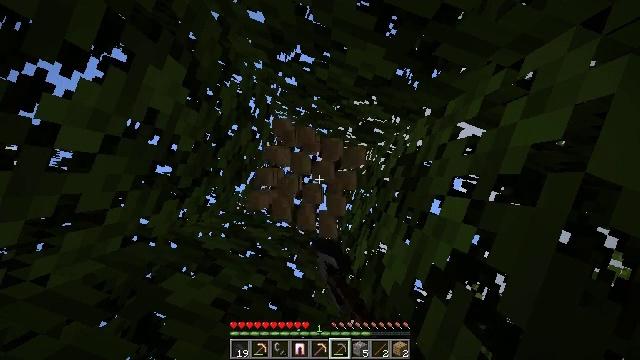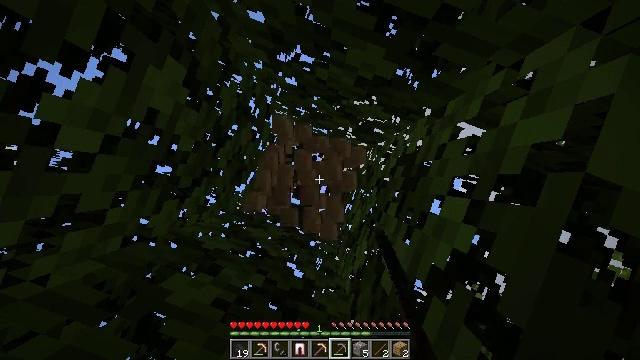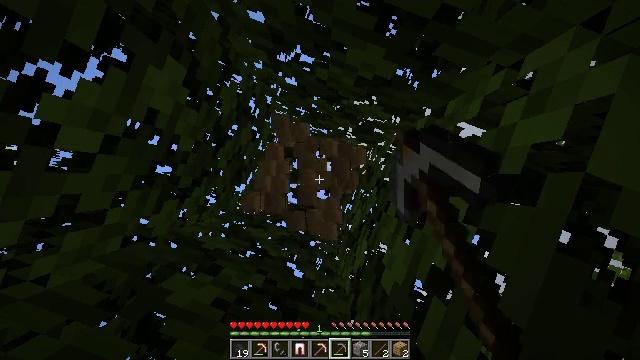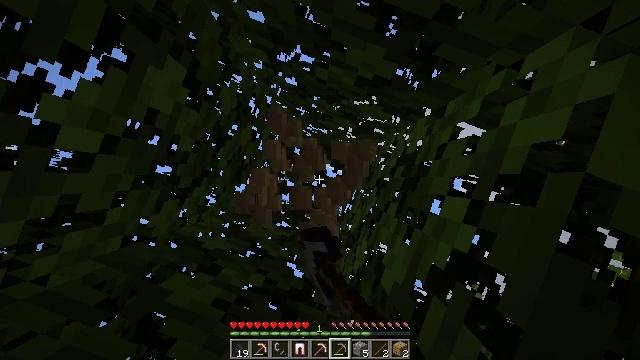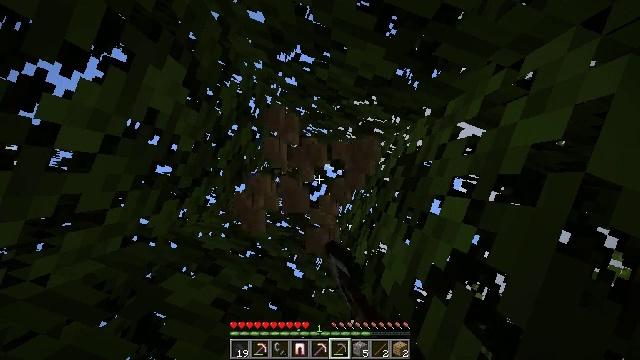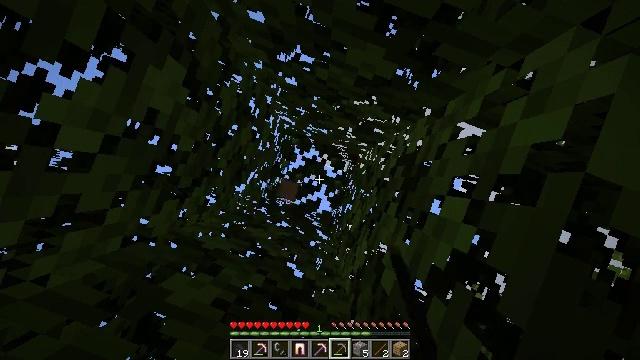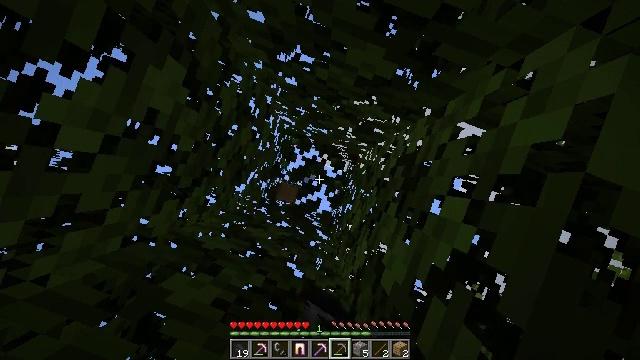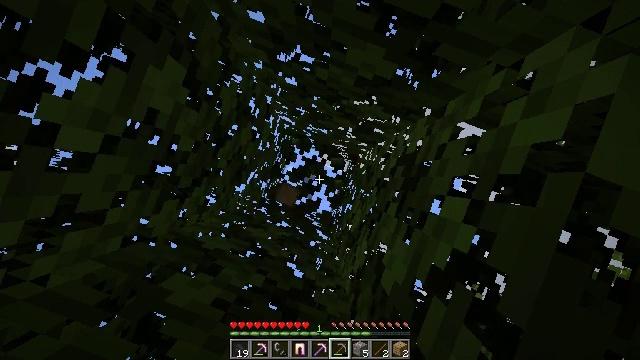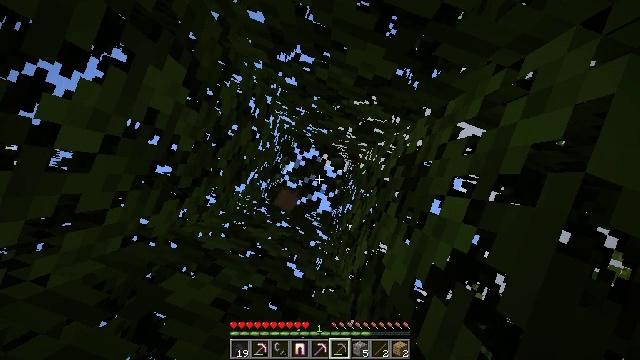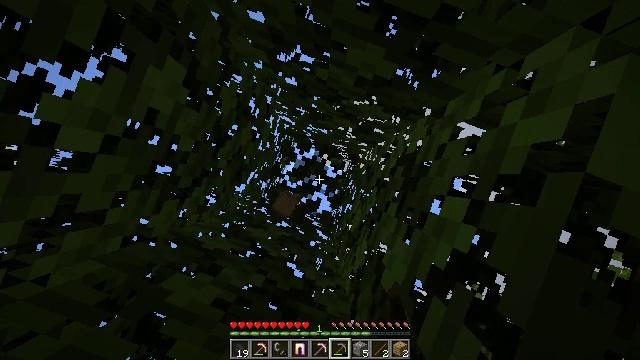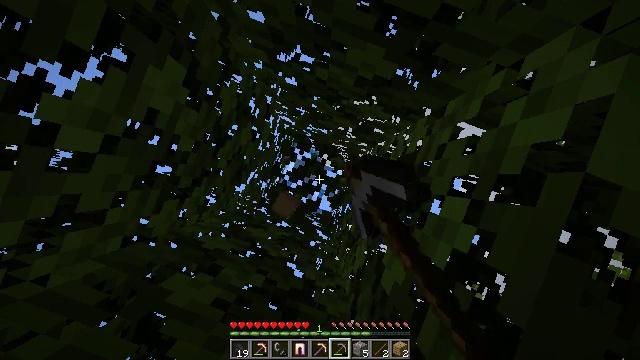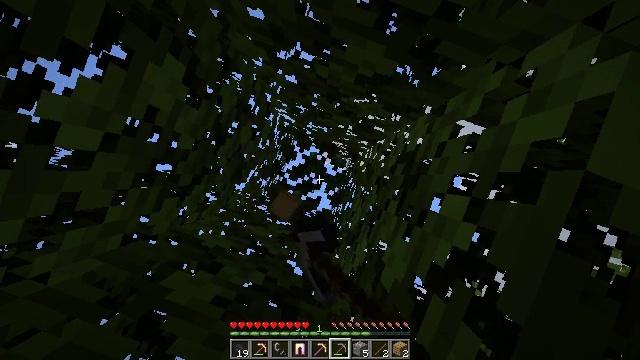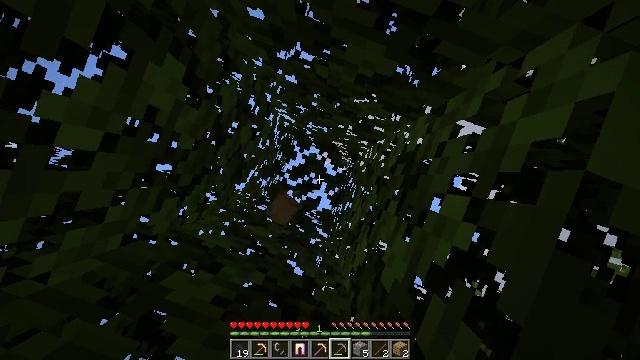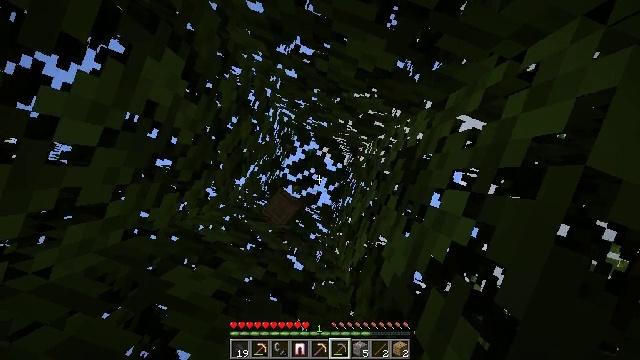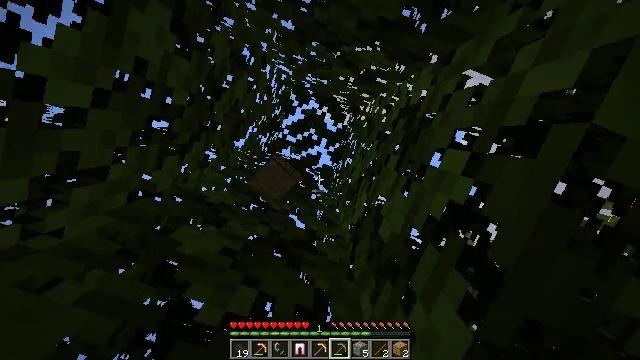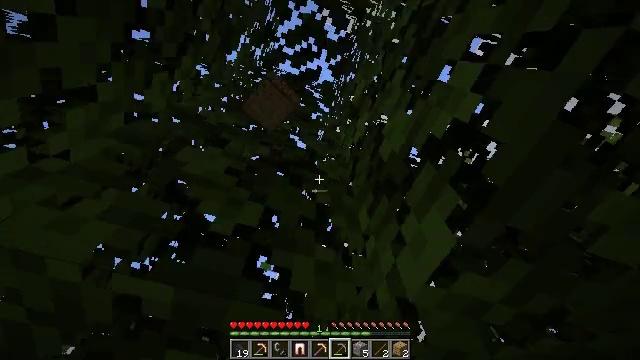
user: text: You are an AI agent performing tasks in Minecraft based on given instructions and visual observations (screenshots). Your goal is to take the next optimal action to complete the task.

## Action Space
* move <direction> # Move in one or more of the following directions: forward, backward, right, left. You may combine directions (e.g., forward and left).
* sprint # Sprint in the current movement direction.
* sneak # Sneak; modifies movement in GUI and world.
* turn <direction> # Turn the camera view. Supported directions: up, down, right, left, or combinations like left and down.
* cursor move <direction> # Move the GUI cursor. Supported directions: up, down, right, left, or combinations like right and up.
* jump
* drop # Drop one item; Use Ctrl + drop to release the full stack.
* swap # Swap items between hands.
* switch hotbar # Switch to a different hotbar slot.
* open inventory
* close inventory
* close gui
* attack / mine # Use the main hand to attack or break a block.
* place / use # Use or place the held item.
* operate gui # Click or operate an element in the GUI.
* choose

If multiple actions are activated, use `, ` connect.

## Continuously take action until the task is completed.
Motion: motion action
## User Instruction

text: Gather oak logs from trees.
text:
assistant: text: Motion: attack / mine
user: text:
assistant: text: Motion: attack / mine
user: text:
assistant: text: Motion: attack / mine
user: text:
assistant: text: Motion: attack / mine
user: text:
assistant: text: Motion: attack / mine
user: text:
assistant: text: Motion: attack / mine
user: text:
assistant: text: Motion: attack / mine
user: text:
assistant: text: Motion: attack / mine
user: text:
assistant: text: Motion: attack / mine
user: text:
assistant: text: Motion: attack / mine
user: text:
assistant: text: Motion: no_op
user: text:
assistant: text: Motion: no_op
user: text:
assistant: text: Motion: turn down
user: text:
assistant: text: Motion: turn down
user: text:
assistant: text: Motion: turn down
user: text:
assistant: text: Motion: turn down
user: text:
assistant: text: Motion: turn down
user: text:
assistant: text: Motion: turn left and down
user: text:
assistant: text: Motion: turn down
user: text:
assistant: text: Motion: turn down
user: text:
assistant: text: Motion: no_op
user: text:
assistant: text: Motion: no_op
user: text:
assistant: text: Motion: no_op
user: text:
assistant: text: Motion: no_op
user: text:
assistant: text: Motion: turn up
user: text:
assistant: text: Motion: turn left and up
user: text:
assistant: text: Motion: move forward, turn left and up
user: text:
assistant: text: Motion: move forward, turn left and up
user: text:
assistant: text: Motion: move forward, turn up
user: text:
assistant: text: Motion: move forward, turn up